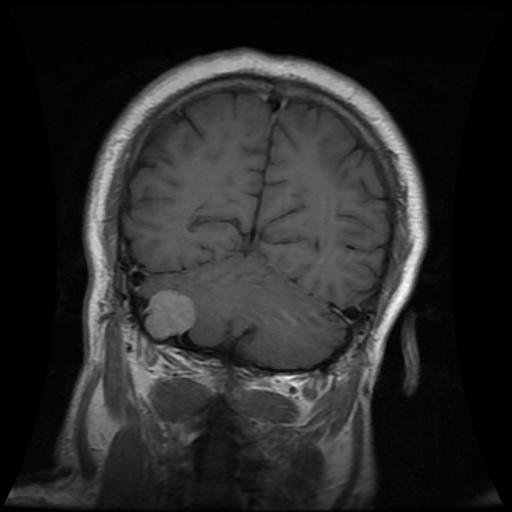
Label: meningioma